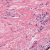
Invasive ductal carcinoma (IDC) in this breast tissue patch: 0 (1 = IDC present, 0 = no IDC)